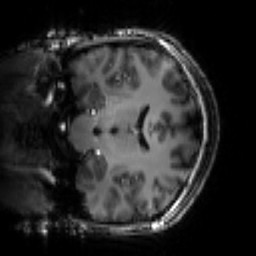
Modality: T1w
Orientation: coronal
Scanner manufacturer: siemens
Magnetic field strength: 6.98 T
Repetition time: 2.2 s
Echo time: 0.00276 s